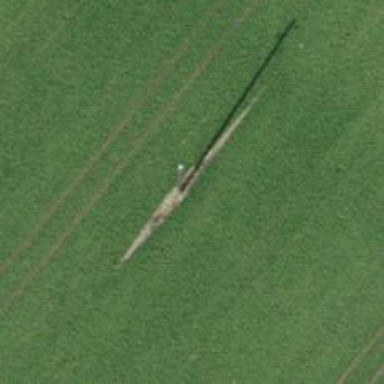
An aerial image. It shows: Power pole.